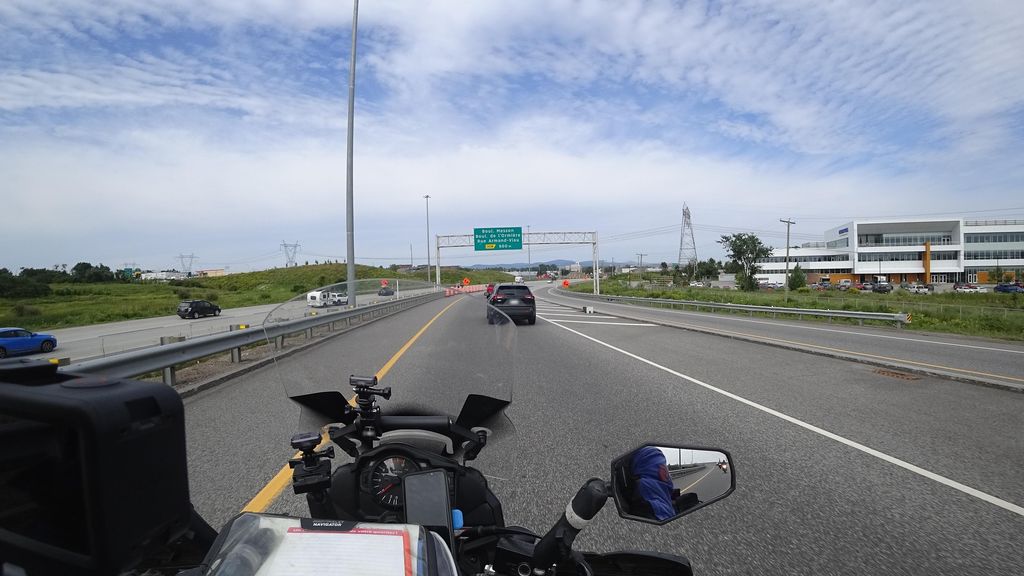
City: quebec_city